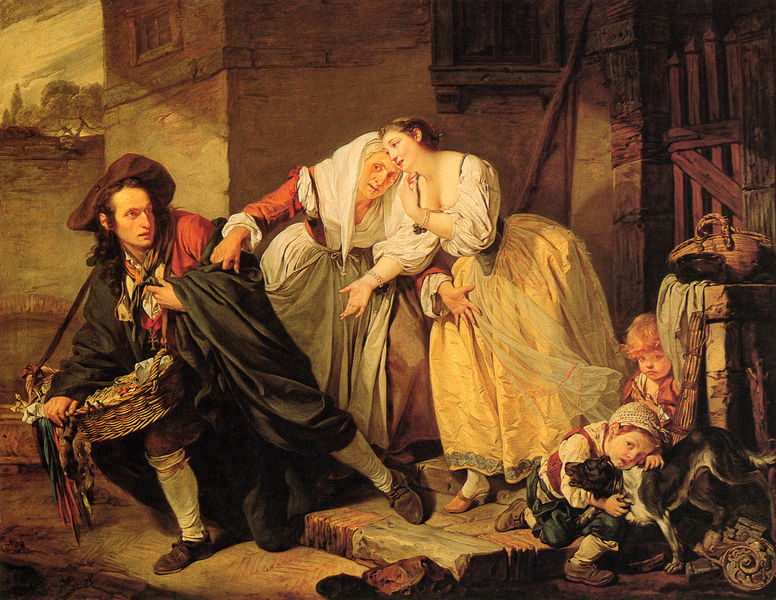
Titel: The Napolitan Gesture
Künstler: Jean Baptiste Greuze
Standort: Worcester (Worcestershire)
Institution: City Museum and Art Gallery
Schlagwörter: baum, gemälde, gruppe, hand, himmel, mann, schatten, umhang, weiß, wolken, bäume, frauen, gelb, menschen, mädchen, sitzen, stadt, braun, fenster, finger, frau, grau, haar, hintergrund, holz, hut, kleid, kleider, licht, schmuck, schwarz, szene, tür, blick, gebäude, haus, hund, regenschirm, rot, schleier, tuch, haube, malerei, rock, schleife, alt, gesichter, jung, mütze, alte, bluse, falten, halten, stein, steine, trauer, fünf, öl, gatter, kirche, gewand, haare, mantel, realismus, händler, kind, mutter, tochter, locken, tugend, bauern, genre, kinder, turm, fell, schürze, taille, magd, ecke, zwei, schuhe, jungen, knaben, reisig, kette, dorf, mauer, hof, romantik, ölgemälde, angst, querformat, treppe, kopftuch, realistisch, halstuch, festhalten, korb, stufe, stufen, strumpf, faltenwurf, junge frau, junge, dekolleté, tor, flucht, strümpfe, eingang, erker, courbet, verkauf, verkäufer, kreuz, abschied, dieb, schwarzweiß, streit, flüchten, genreszene, niederländisch, tasche, schuh, bast, kontraste, griffe, jüngling, pforte, sehnsucht, mauern, flehen, mittelalter, weggehen, bauernhaus, kniestrümpfe, volute, schnecke, liebeskummer, bänder, armut, bitte, gemölde, bellen, holländer, haustür, holzverschlag, verschlag, holztor, lehre, gebaude, diebstahl, waren, tand, nähzeug, bauchladen, hausierer, kupplerin, lehrbild, mützchen, spezereien, strohtasche, trageband, tugendbild, vorwärtsbewegung, ehebruch, langes haar, s, umganng